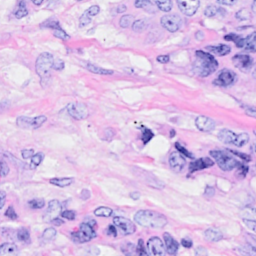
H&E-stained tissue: Breast